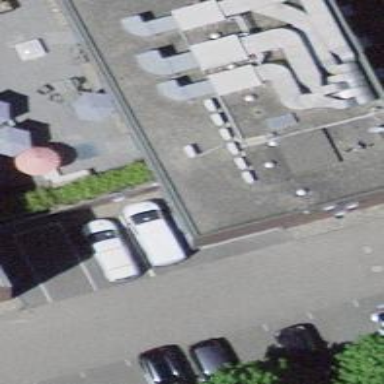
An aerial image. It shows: Restaurant.